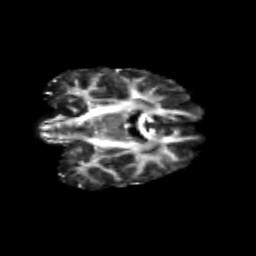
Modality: FA
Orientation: coronal
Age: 23
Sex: female
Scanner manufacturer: siemens
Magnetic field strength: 3 T
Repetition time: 3.5 s
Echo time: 0.125 s